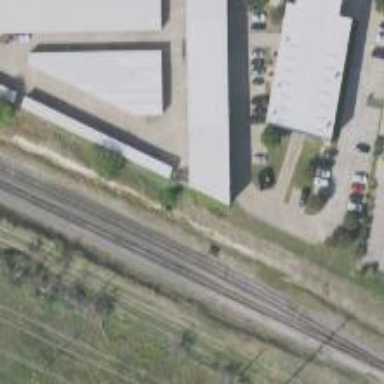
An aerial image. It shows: Railway siding for service.